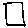
Label: square